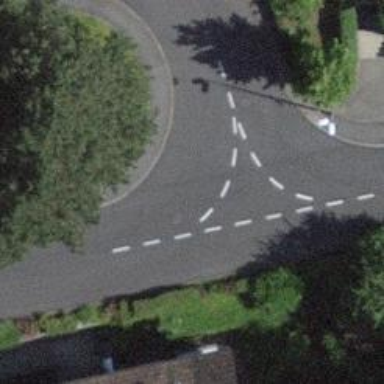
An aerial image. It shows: Kerb serving as barrier.